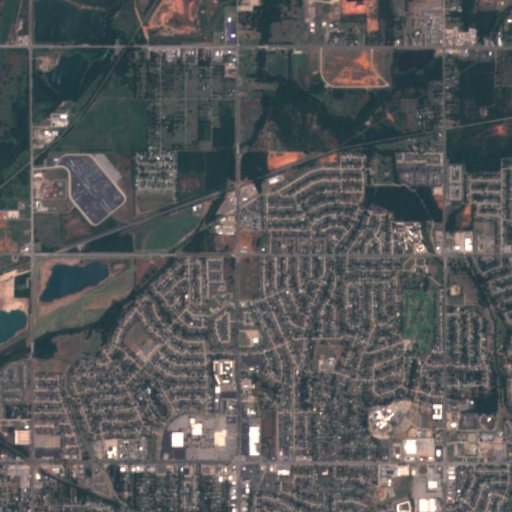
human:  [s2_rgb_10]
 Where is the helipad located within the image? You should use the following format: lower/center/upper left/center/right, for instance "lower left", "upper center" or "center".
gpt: The helipad is located in the lower right of the image.
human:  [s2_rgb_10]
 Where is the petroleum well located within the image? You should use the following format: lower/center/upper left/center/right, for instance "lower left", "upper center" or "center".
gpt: The petroleum well is located in the center right of the image.
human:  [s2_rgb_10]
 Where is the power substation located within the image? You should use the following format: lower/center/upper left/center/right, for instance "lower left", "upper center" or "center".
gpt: The power substation is located in the center right of the image.
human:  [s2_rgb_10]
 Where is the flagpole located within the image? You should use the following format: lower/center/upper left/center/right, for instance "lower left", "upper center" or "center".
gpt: The flagpole is located in the center right of the image.
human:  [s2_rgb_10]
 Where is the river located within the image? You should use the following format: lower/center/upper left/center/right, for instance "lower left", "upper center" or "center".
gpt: The river is located in the upper left of the image.
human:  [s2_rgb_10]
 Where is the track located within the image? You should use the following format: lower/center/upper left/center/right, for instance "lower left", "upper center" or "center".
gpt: There is no track in the image.